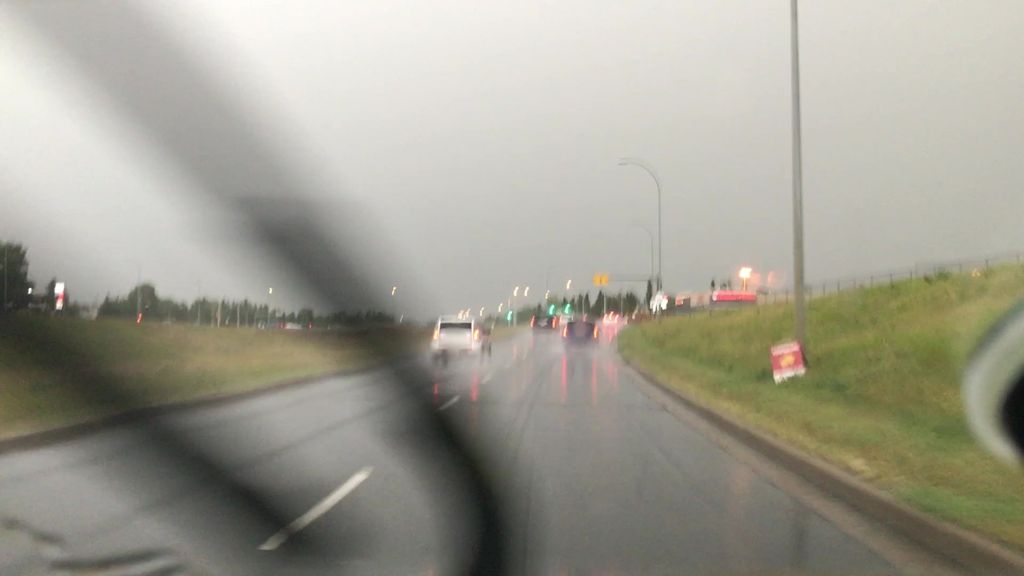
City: edmonton